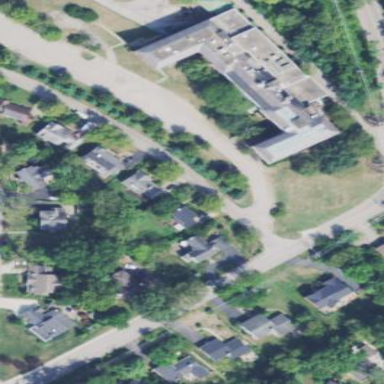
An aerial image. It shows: Building that serves as nursing home.